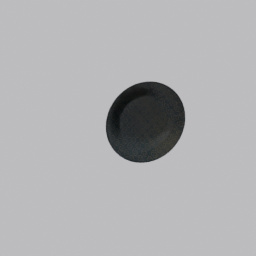
Label: tools